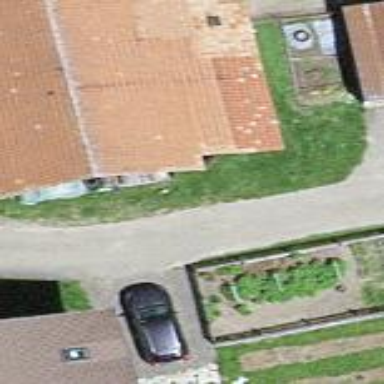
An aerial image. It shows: Rural barn.